Question: Eclipse freezes and says "not responding" very often. At first it only happened rarely but now it happens every time I try to edit something. It has become impossible for me to work like this.
About my laptop:
- Intel I5-3230M 2.6GHz- 8GB RAM- Windows 8 Professional 64bit
It mostly happens when I try to edit XML. I suddenly can't click anything, then "not responding" window appears and then Eclipse completely crashes. It happens so often that I can't even work anymore.
Screenshot of the error that I get, when it crashes:

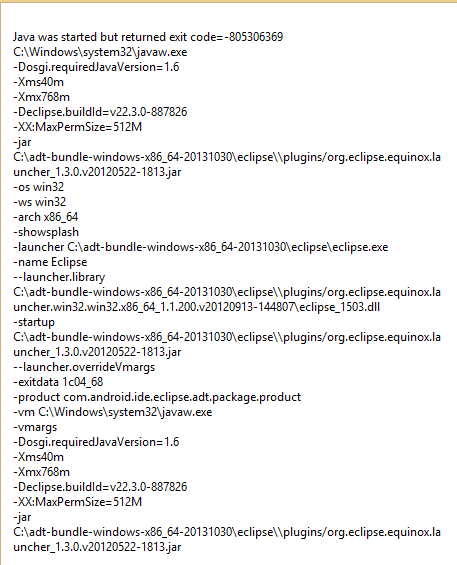
Answer: The error was due to a corrupt workspace.Please check this <URL>